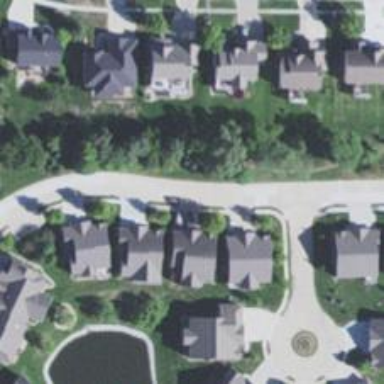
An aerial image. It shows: Residential road.